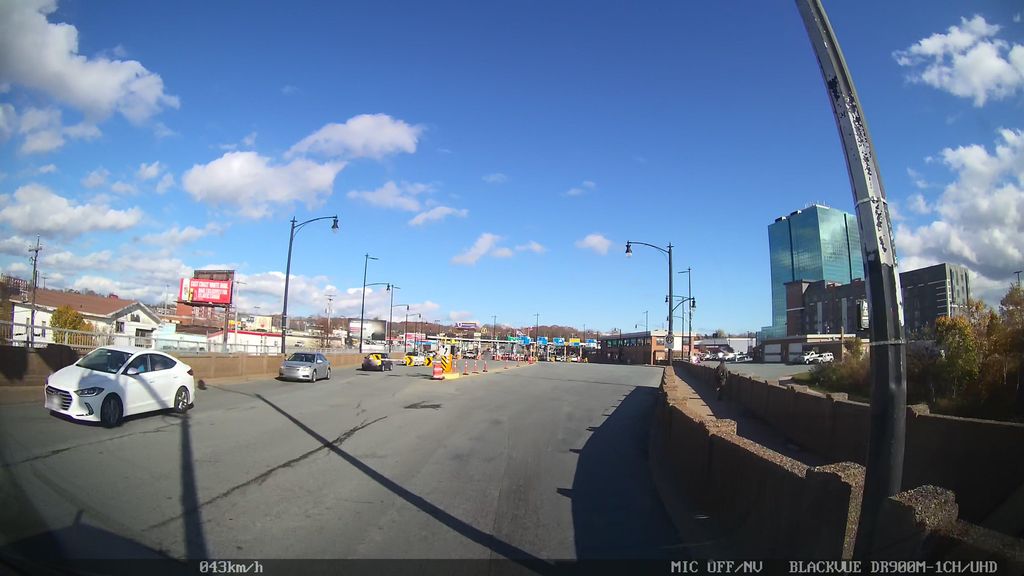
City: halifax